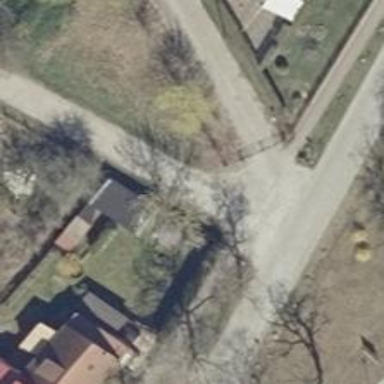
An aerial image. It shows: Residential road with concrete surface.